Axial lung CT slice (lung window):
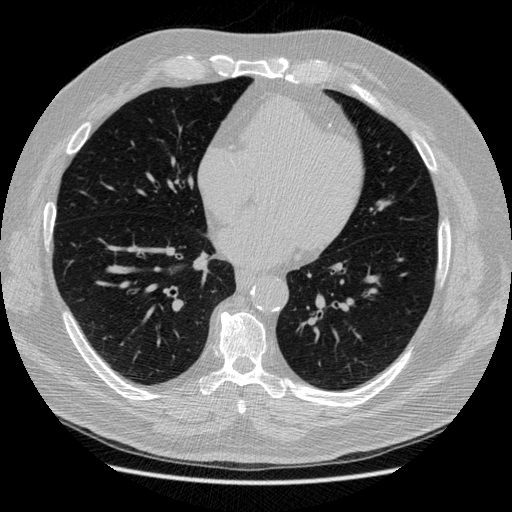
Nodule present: no